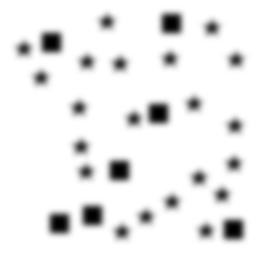
Squares: 7
Triangles: 0
Stars: 21
Total shapes: 28